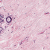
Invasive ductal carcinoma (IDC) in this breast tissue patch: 0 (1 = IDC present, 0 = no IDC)